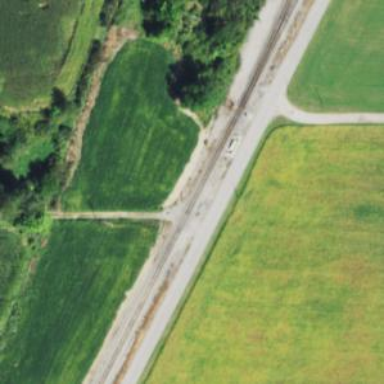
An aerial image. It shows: Railway track.